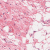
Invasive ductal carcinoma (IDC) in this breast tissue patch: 0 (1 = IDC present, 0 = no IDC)